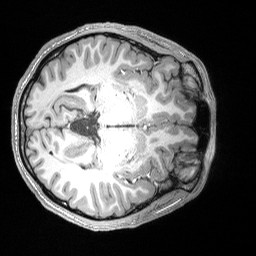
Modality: T1w
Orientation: axial
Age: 31
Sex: male
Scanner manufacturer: siemens
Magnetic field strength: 3 T
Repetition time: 2.53 s
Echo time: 0.00164 s